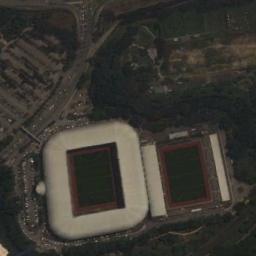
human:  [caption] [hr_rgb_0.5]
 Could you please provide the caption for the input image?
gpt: The stadium is next to some buildings and trees .

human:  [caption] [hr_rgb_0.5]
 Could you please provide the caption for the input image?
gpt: There are many trees around the stadium .

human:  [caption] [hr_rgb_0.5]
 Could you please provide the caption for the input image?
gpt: There are rows of buildings around this oval stadium .

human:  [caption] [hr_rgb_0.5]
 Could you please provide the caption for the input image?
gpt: Square gymnasium built next to lawn and road .

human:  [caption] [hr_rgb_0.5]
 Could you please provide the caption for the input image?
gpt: There are many green trees near the stadium with a white roof .